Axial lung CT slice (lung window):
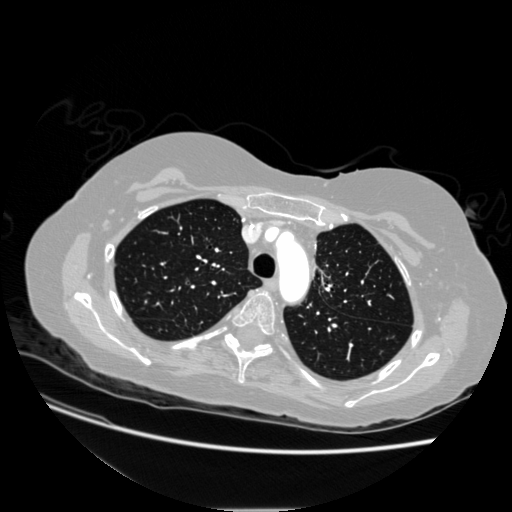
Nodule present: no